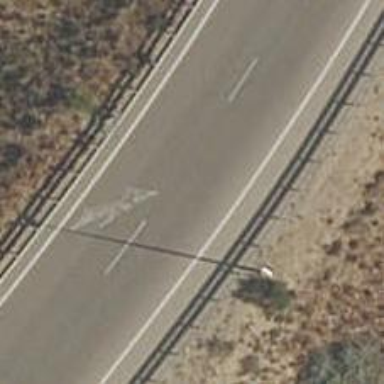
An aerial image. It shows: Motorway link.